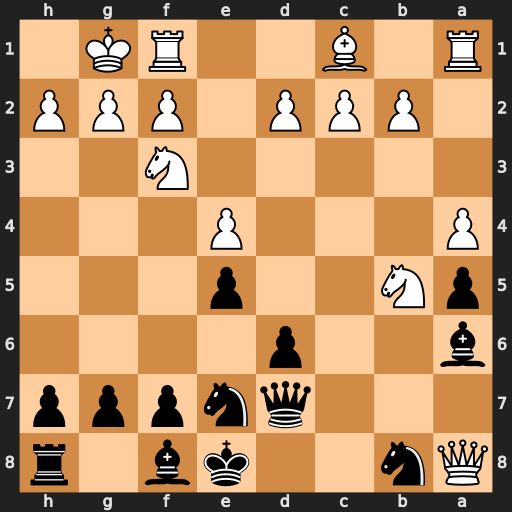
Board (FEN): Qn2kb1r/3qnppp/b2p4/pN2p3/P3P3/5N2/1PPP1PPP/R1B2RK1
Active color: b
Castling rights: k
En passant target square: -
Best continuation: Nc6 d4 Bb7 Qxb7 Qxb7